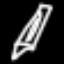
Label: pencil